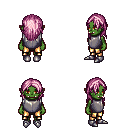
a pixel art fantasy rpg character, female body template, orc, green skin, steel chest armor, gold greaves, pink long hairstyle, metal boots, four views (front, back, left, right), 2x2 character sprite sheet, small pixel art, hard edges, no anti-aliasing